Question: I have some HTML emulating the Mac OS X dock app context menu, and have run into a problem in both Chrome and Safari.
Have a look at this example here (<URL> in both Chrome and then Firefox. In Chrome, for some reason the text colour of the siblings elements to the hr element become the same colour as the hr elements border colour.

I am not sure why this is happening, I may have made an obvious mistake (it is late) but I cannot see a problem with the code.
Can anyone tell me why this is happening, or shed any light on the situation?
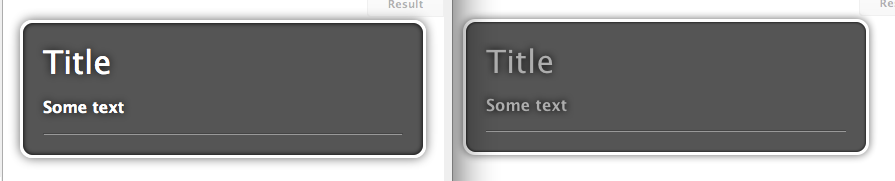
Answer: This seems to be a bug with the current stable version of Chrome (13), at least on Mac. Strangely, if you select the text, it changes color to become white as it should.
It seems to be fixed in 14 onward.
This is being caused by border: transparent; in your .content hr rule. Here it is, removed: <URL>
Could be related to this issue: <URL>